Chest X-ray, AP view. Patient: 44 years old, sex F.
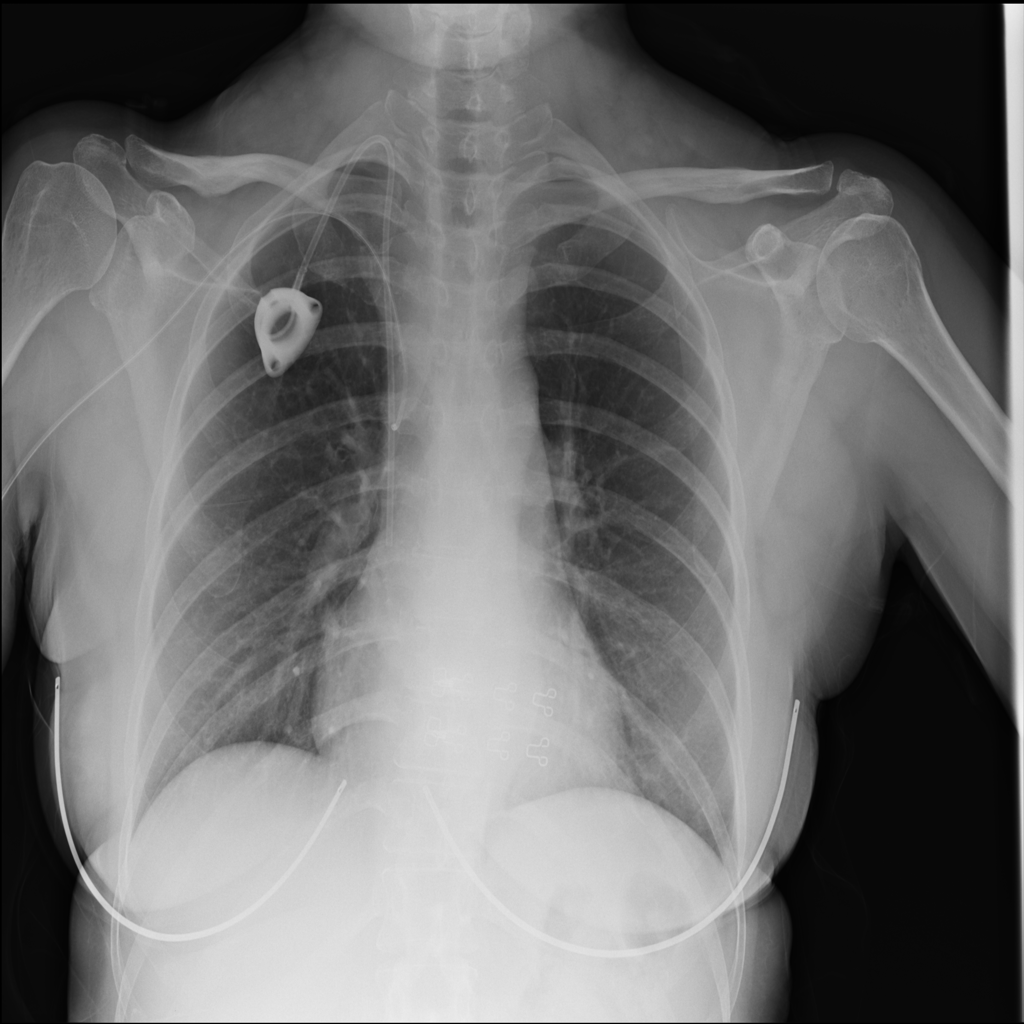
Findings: No Finding